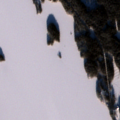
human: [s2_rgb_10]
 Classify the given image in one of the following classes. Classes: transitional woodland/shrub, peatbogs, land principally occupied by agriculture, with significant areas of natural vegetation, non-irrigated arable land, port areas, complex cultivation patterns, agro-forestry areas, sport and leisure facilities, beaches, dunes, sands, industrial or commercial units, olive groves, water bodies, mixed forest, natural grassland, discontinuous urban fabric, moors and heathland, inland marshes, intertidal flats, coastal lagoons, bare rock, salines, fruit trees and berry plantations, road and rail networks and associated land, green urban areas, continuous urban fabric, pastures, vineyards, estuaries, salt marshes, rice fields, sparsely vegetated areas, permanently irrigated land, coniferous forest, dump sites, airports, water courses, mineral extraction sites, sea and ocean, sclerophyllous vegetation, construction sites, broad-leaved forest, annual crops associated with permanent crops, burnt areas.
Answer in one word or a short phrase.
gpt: land principally occupied by agriculture, with significant areas of natural vegetation, coniferous forest, mixed forest, water bodies